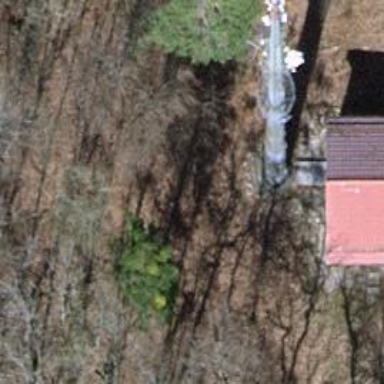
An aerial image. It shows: Communication tower.